Field crop: tomato
Growth stage: 1
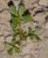
Species: portulaca